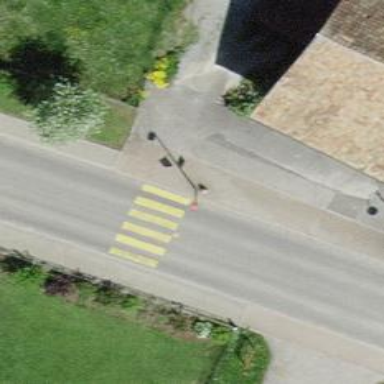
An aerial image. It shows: Uncontrolled zebra crossing with zebra markings.